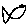
Label: fish